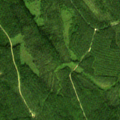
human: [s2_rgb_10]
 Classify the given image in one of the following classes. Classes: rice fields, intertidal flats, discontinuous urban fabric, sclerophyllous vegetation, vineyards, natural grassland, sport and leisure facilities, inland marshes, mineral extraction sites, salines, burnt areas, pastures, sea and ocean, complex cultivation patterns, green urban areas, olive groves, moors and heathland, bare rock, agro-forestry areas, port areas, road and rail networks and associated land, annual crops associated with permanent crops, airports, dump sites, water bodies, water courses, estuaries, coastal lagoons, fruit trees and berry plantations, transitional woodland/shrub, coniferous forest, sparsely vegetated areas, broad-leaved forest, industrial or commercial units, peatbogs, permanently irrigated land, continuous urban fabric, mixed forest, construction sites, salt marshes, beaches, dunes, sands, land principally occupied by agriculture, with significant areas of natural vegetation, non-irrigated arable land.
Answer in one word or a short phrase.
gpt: coniferous forest